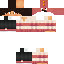
A female human skin with medium skin, wearing brown long hair dressed in a blue hoodie and black pants, featuring a closed mouth.